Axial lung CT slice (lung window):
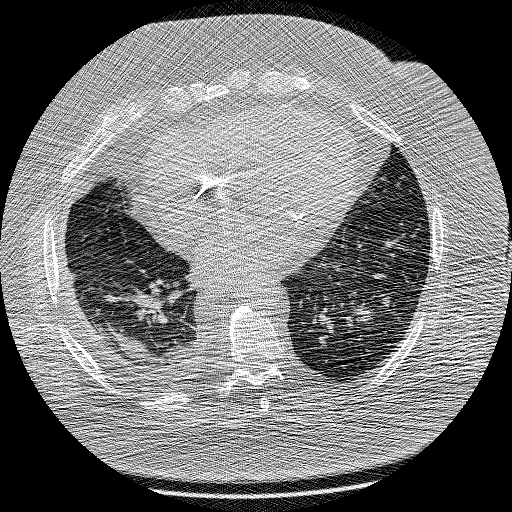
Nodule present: no